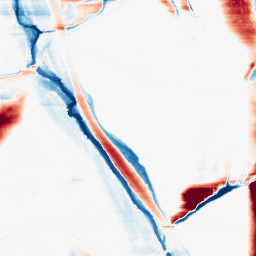
Category: morphological
Decomposition family: morphological_rect
Decomposition parameters: operation: average
width: 50
height: 3
Upsampling method: quadratic
Upsampling parameters: scale: 8
Upsampling scale: 8